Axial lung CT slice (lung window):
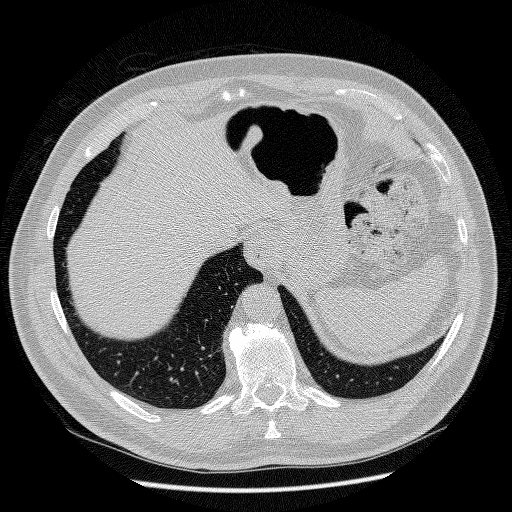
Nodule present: no